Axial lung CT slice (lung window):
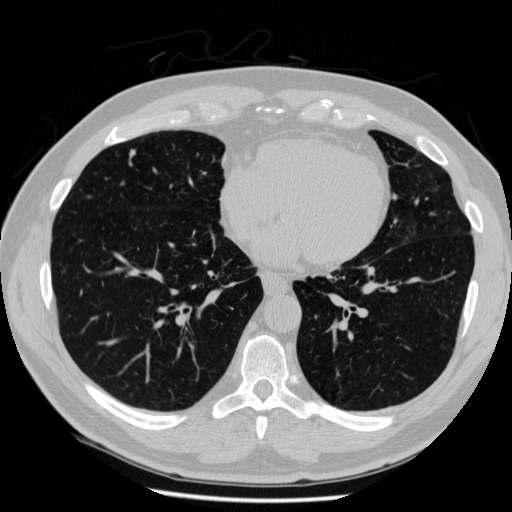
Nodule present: no